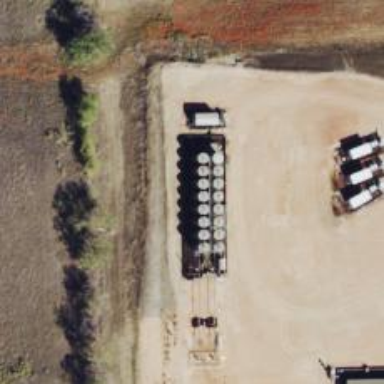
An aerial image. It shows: Storage tank that is man-made.